問題: 正三角形ABCの周上に6点P、Q、R、S、T、Uを、A、P、Q、B、R、S、C、T、Uがこの順で並ぶようにとり、さらに正三角形ABCの内部に点Xをとると、三角形PXU、三角形RXQ、三角形TXSはいずれも正三角形となりました。線分PQ、線分RS、線分TUの長さがそれぞれ5、2、6であるとき、三角形XPQ、三角形XRS、三角形XTUの面積の和はいくつですか。
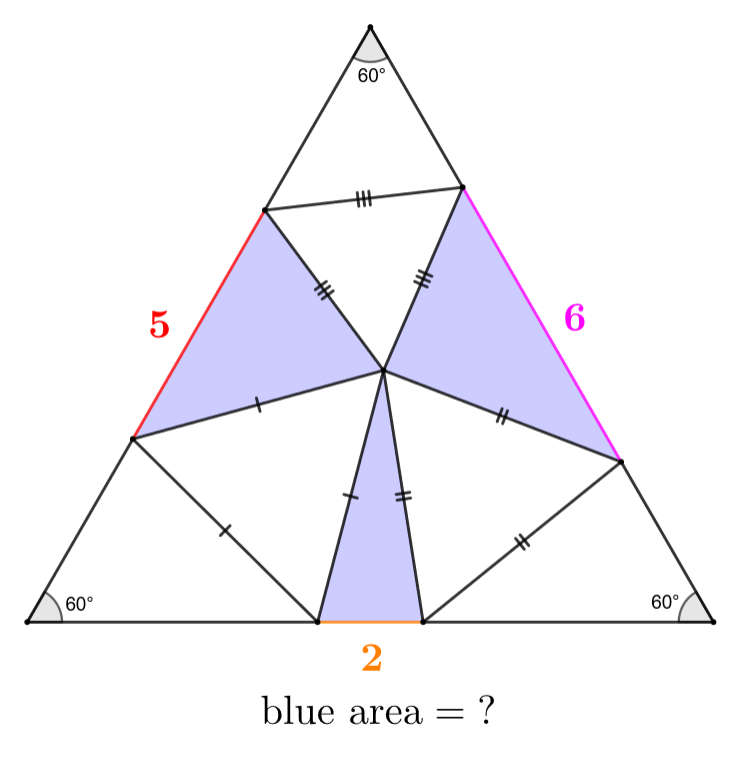
解答: 3つの三角形XPQ、XRS、XTUを、点Xを中心として点QとR、点TとSが重なるように回転してできる四角形P'RSU'を考える。ただし、P'、U'はこの回転移動によって点P、Uがそれぞれ移動する先とする。直線P'Rと直線U'Sの交点をYとすると、三角形YRSは一辺が2の正三角形であり、線分YP'の長さは7、線分YU'の長さは8である。したがって、解答は13√3。
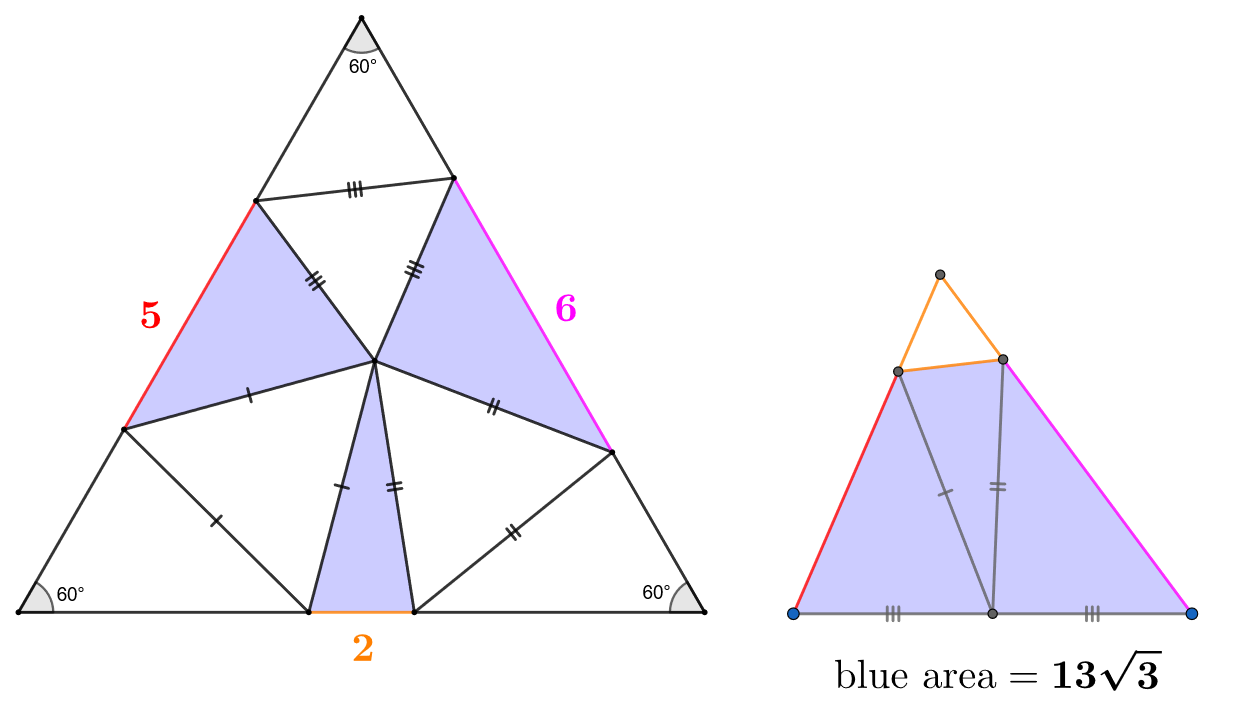
答え: 13√3
タグ: 等積変形